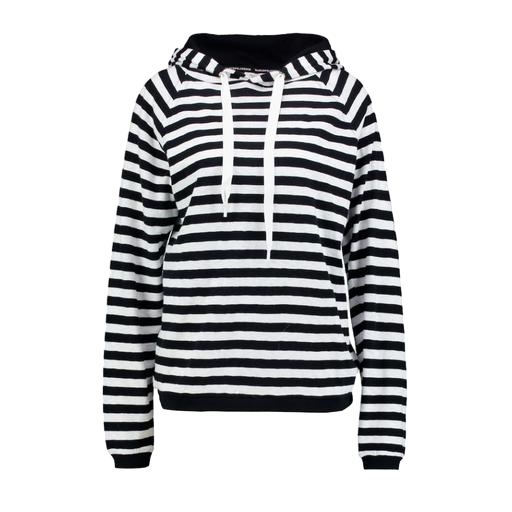
long sleeved hoodie, black and white striped shirt, black women's stripe t, white background